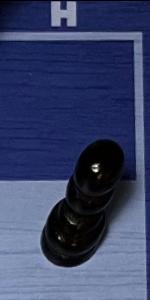
Label: Pawn_Black